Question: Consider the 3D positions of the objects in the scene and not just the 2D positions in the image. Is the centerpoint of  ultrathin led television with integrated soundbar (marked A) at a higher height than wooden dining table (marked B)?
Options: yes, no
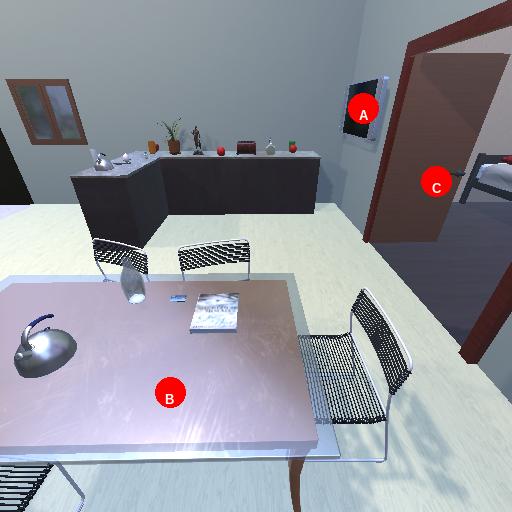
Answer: yes